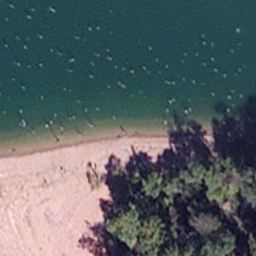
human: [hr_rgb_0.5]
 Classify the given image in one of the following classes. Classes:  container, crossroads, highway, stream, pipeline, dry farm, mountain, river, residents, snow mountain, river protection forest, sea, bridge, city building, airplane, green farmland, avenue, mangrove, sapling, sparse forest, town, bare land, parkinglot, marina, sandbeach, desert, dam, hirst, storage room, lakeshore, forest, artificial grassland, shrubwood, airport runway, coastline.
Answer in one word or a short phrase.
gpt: lakeshore